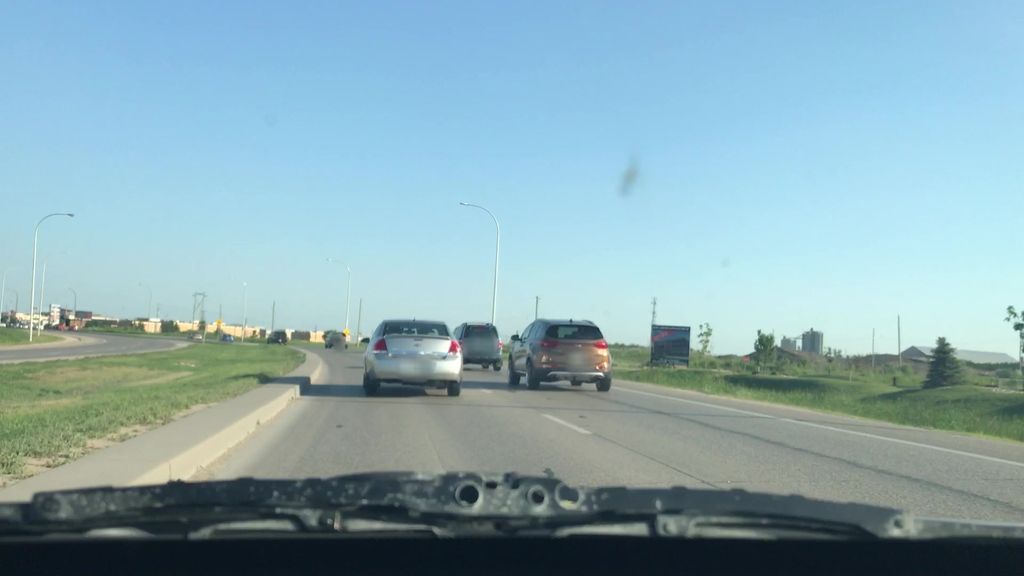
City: winnipeg